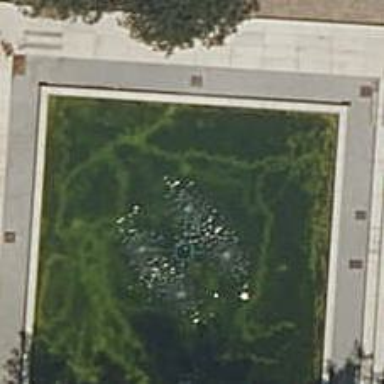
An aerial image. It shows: Beautiful fountain.